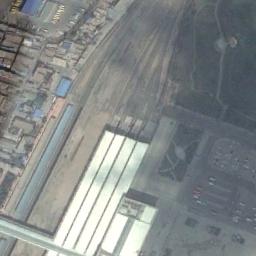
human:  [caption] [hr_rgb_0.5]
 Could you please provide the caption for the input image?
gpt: There is a railway station under construction in the suburbs .

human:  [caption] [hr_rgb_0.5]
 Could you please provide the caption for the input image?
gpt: The railway station has lots of railways and some buildings and an overpass is over the railways .

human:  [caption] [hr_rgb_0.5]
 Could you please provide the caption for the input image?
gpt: The railway station is next to some buildings and grass .

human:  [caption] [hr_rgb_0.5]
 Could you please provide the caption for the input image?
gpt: Many buildings are beside the railway station .

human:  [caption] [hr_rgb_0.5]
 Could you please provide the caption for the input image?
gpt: There are some buildings beside the white railway station .